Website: crate-barrel
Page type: receipt
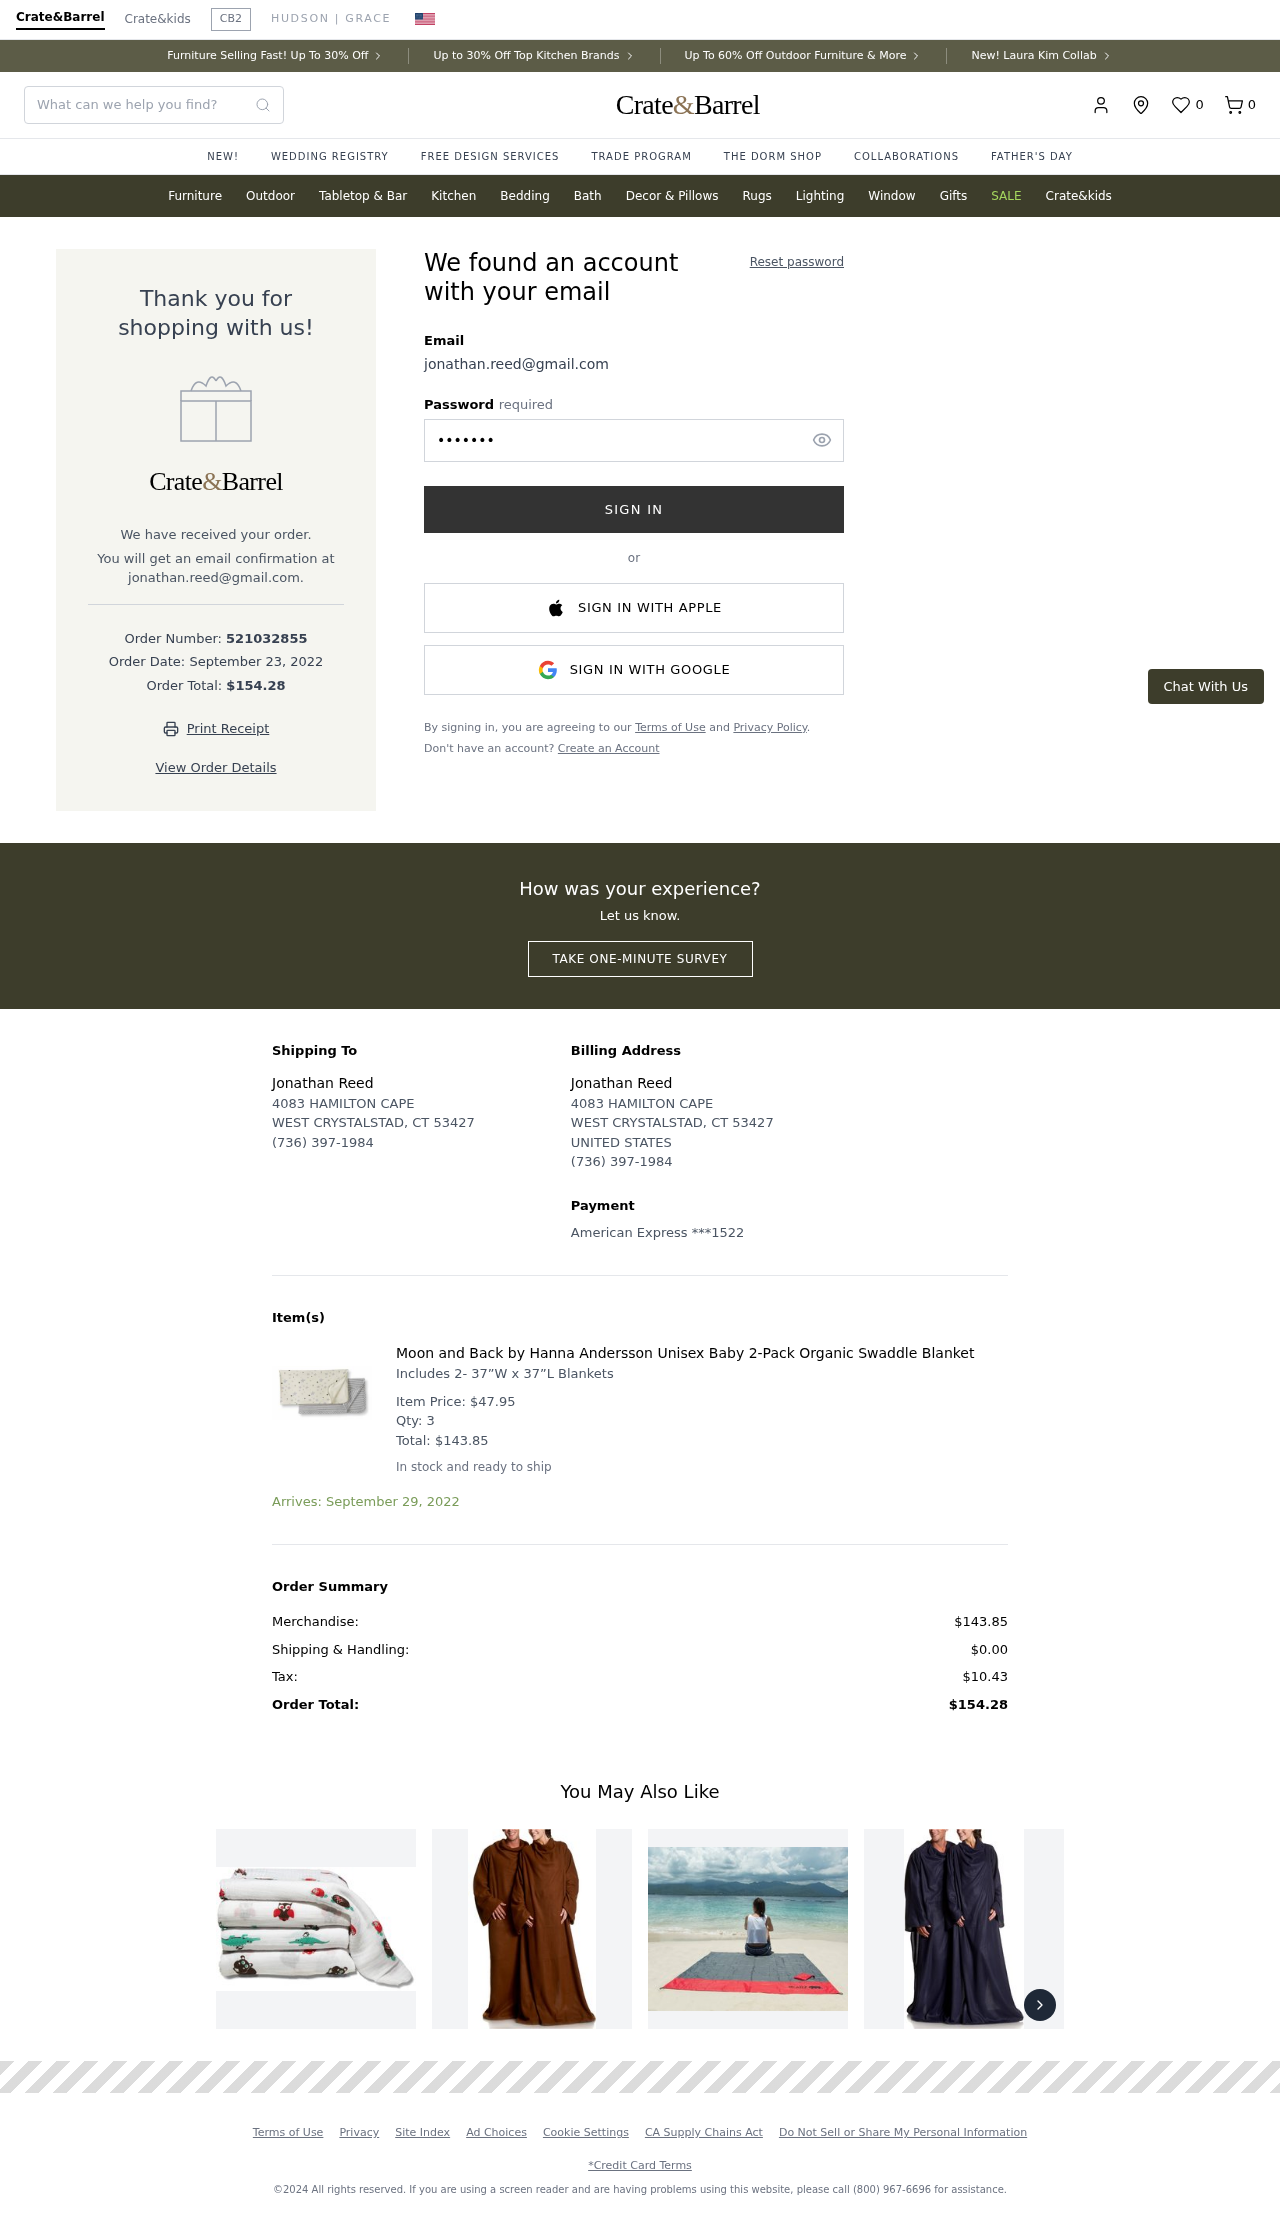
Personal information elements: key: PII_CARD_LAST4
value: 1522
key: PII_CARD_TYPE
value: American Express
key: PII_COUNTRY
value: UNITED STATES
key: PII_EMAIL
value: jonathan.reed@gmail.com
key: PII_FULLNAME
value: Jonathan Reed
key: PII_STREET
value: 4083 HAMILTON CAPE
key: PII_EMAIL2
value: jonathan.reed@gmail.com
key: PII_CITY_STATE_ZIP
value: WEST CRYSTALSTAD, CT 53427
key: PII_PHONE
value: (736) 397-1984
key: PII_FULLNAME2
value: Jonathan Reed
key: PII_STREET2
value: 4083 HAMILTON CAPE
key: PII_POSTCODE
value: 53427
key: PII_STATE_ABBR
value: CT
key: PII_POSTCODE_FULL
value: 53427
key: PII_POSTCODE_NUMERIC
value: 53427
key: PII_PHONE2
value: (736) 397-1984
Product elements: key: PRODUCT1_DESC
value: Includes 2- 37”W x 37”L Blankets
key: PRODUCT1_NAME
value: Moon and Back by Hanna Andersson Unisex Baby 2-Pack Organic Swaddle Blanket
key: PRODUCT1_PRICE
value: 47.95
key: PRODUCT1_QUANTITY
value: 3
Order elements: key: ORDER_NUM_ITEMS
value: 0
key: ORDER_ID
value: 521032855
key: ORDER_DATE
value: September 23, 2022
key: ORDER_TOTAL
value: $154.28
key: ORDER_ITEM_TOTAL
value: $143.85
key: ORDER_DELIVERY_DATE
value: Arrives: September 29, 2022
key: ORDER_SUBTOTAL
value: $143.85
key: ORDER_SHIPPING_COST
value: $0.00
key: ORDER_TAX
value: $10.43
Search elements: key: HEADER_SEARCH
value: What can we help you find?
Other elements: key: FAVORITES_COUNT
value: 0